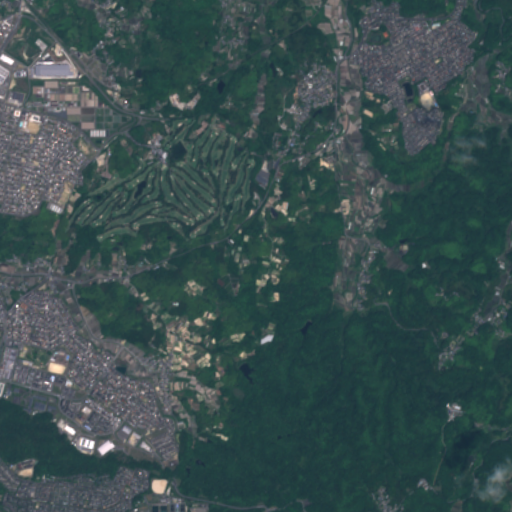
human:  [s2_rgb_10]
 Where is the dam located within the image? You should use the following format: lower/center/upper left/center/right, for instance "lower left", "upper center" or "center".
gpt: The dam is located in the lower right of the image.
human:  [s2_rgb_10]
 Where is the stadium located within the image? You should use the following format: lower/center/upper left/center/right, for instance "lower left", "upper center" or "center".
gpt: The stadium is located in the lower left of the image.
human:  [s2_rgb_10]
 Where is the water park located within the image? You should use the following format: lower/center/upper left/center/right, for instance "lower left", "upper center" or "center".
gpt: The water park is located in the upper right of the image.
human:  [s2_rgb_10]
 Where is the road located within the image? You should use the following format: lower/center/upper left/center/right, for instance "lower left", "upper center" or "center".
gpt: There is no road in the image.